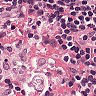
Metastatic tissue present: no